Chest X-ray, AP view. Patient: 68 years old, sex M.
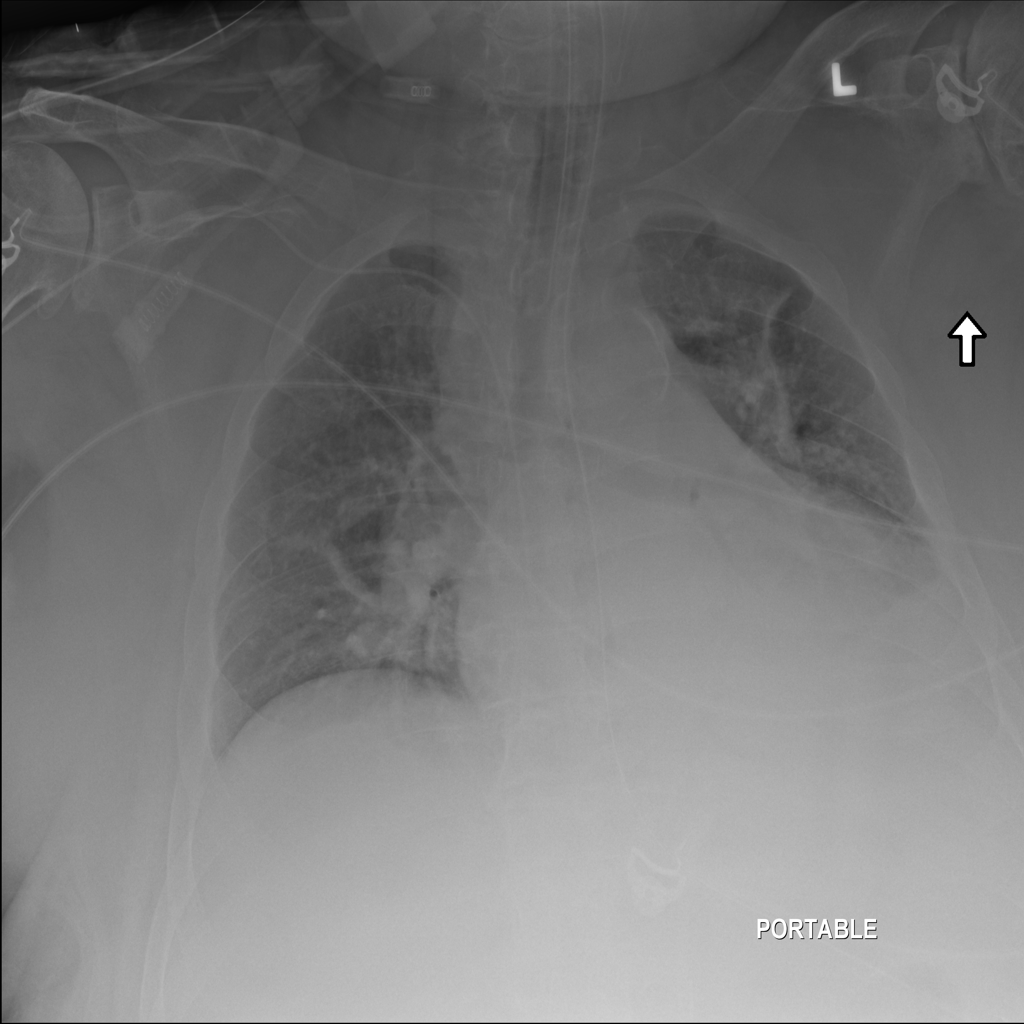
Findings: No Finding